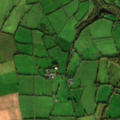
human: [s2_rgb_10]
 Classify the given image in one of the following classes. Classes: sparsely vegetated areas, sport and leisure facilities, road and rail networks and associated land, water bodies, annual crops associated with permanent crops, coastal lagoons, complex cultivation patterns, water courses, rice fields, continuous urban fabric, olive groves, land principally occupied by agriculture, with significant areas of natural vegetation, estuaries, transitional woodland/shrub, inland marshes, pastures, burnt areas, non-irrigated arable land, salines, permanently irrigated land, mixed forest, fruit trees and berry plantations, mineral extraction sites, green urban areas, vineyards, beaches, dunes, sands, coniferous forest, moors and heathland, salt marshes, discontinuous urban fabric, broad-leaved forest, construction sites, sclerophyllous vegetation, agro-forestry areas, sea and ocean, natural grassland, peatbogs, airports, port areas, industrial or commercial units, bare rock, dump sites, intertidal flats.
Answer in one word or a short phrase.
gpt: non-irrigated arable land, pastures